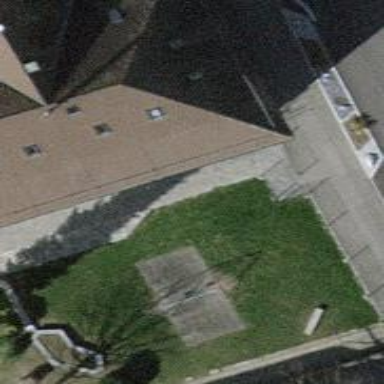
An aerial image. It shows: Springy playground.